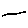
Label: line